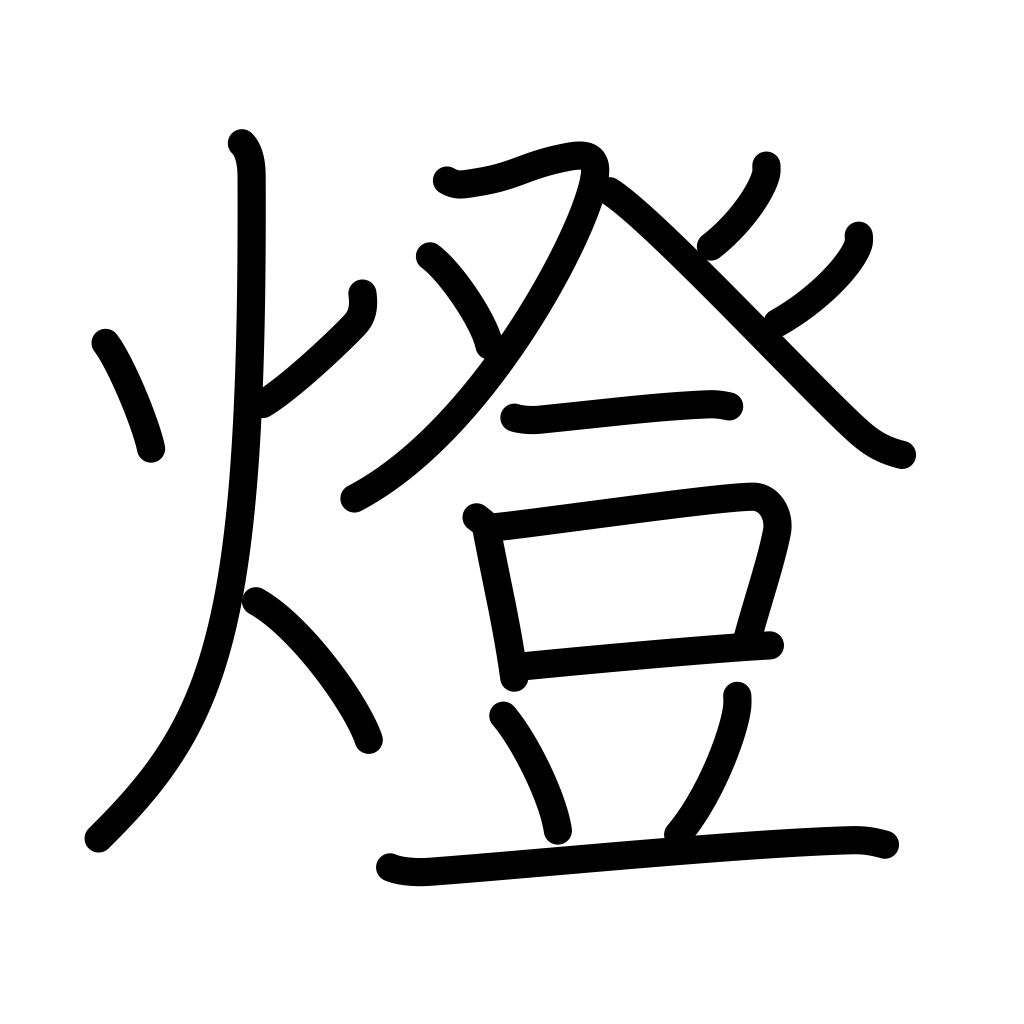
Meaning: lamp, light, counter for lights